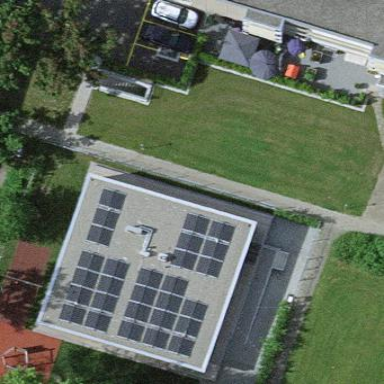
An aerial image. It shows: School building.